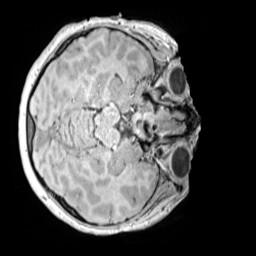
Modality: MP2RAGE
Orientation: axial
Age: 12
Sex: male
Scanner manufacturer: siemens
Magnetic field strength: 3 T
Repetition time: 4 s
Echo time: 0.00299 s